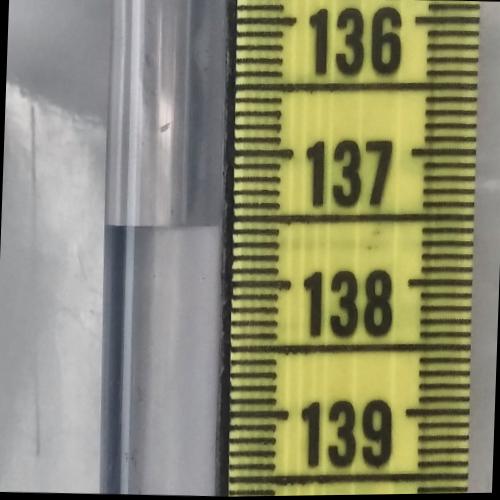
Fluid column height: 137.6 cm